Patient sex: M
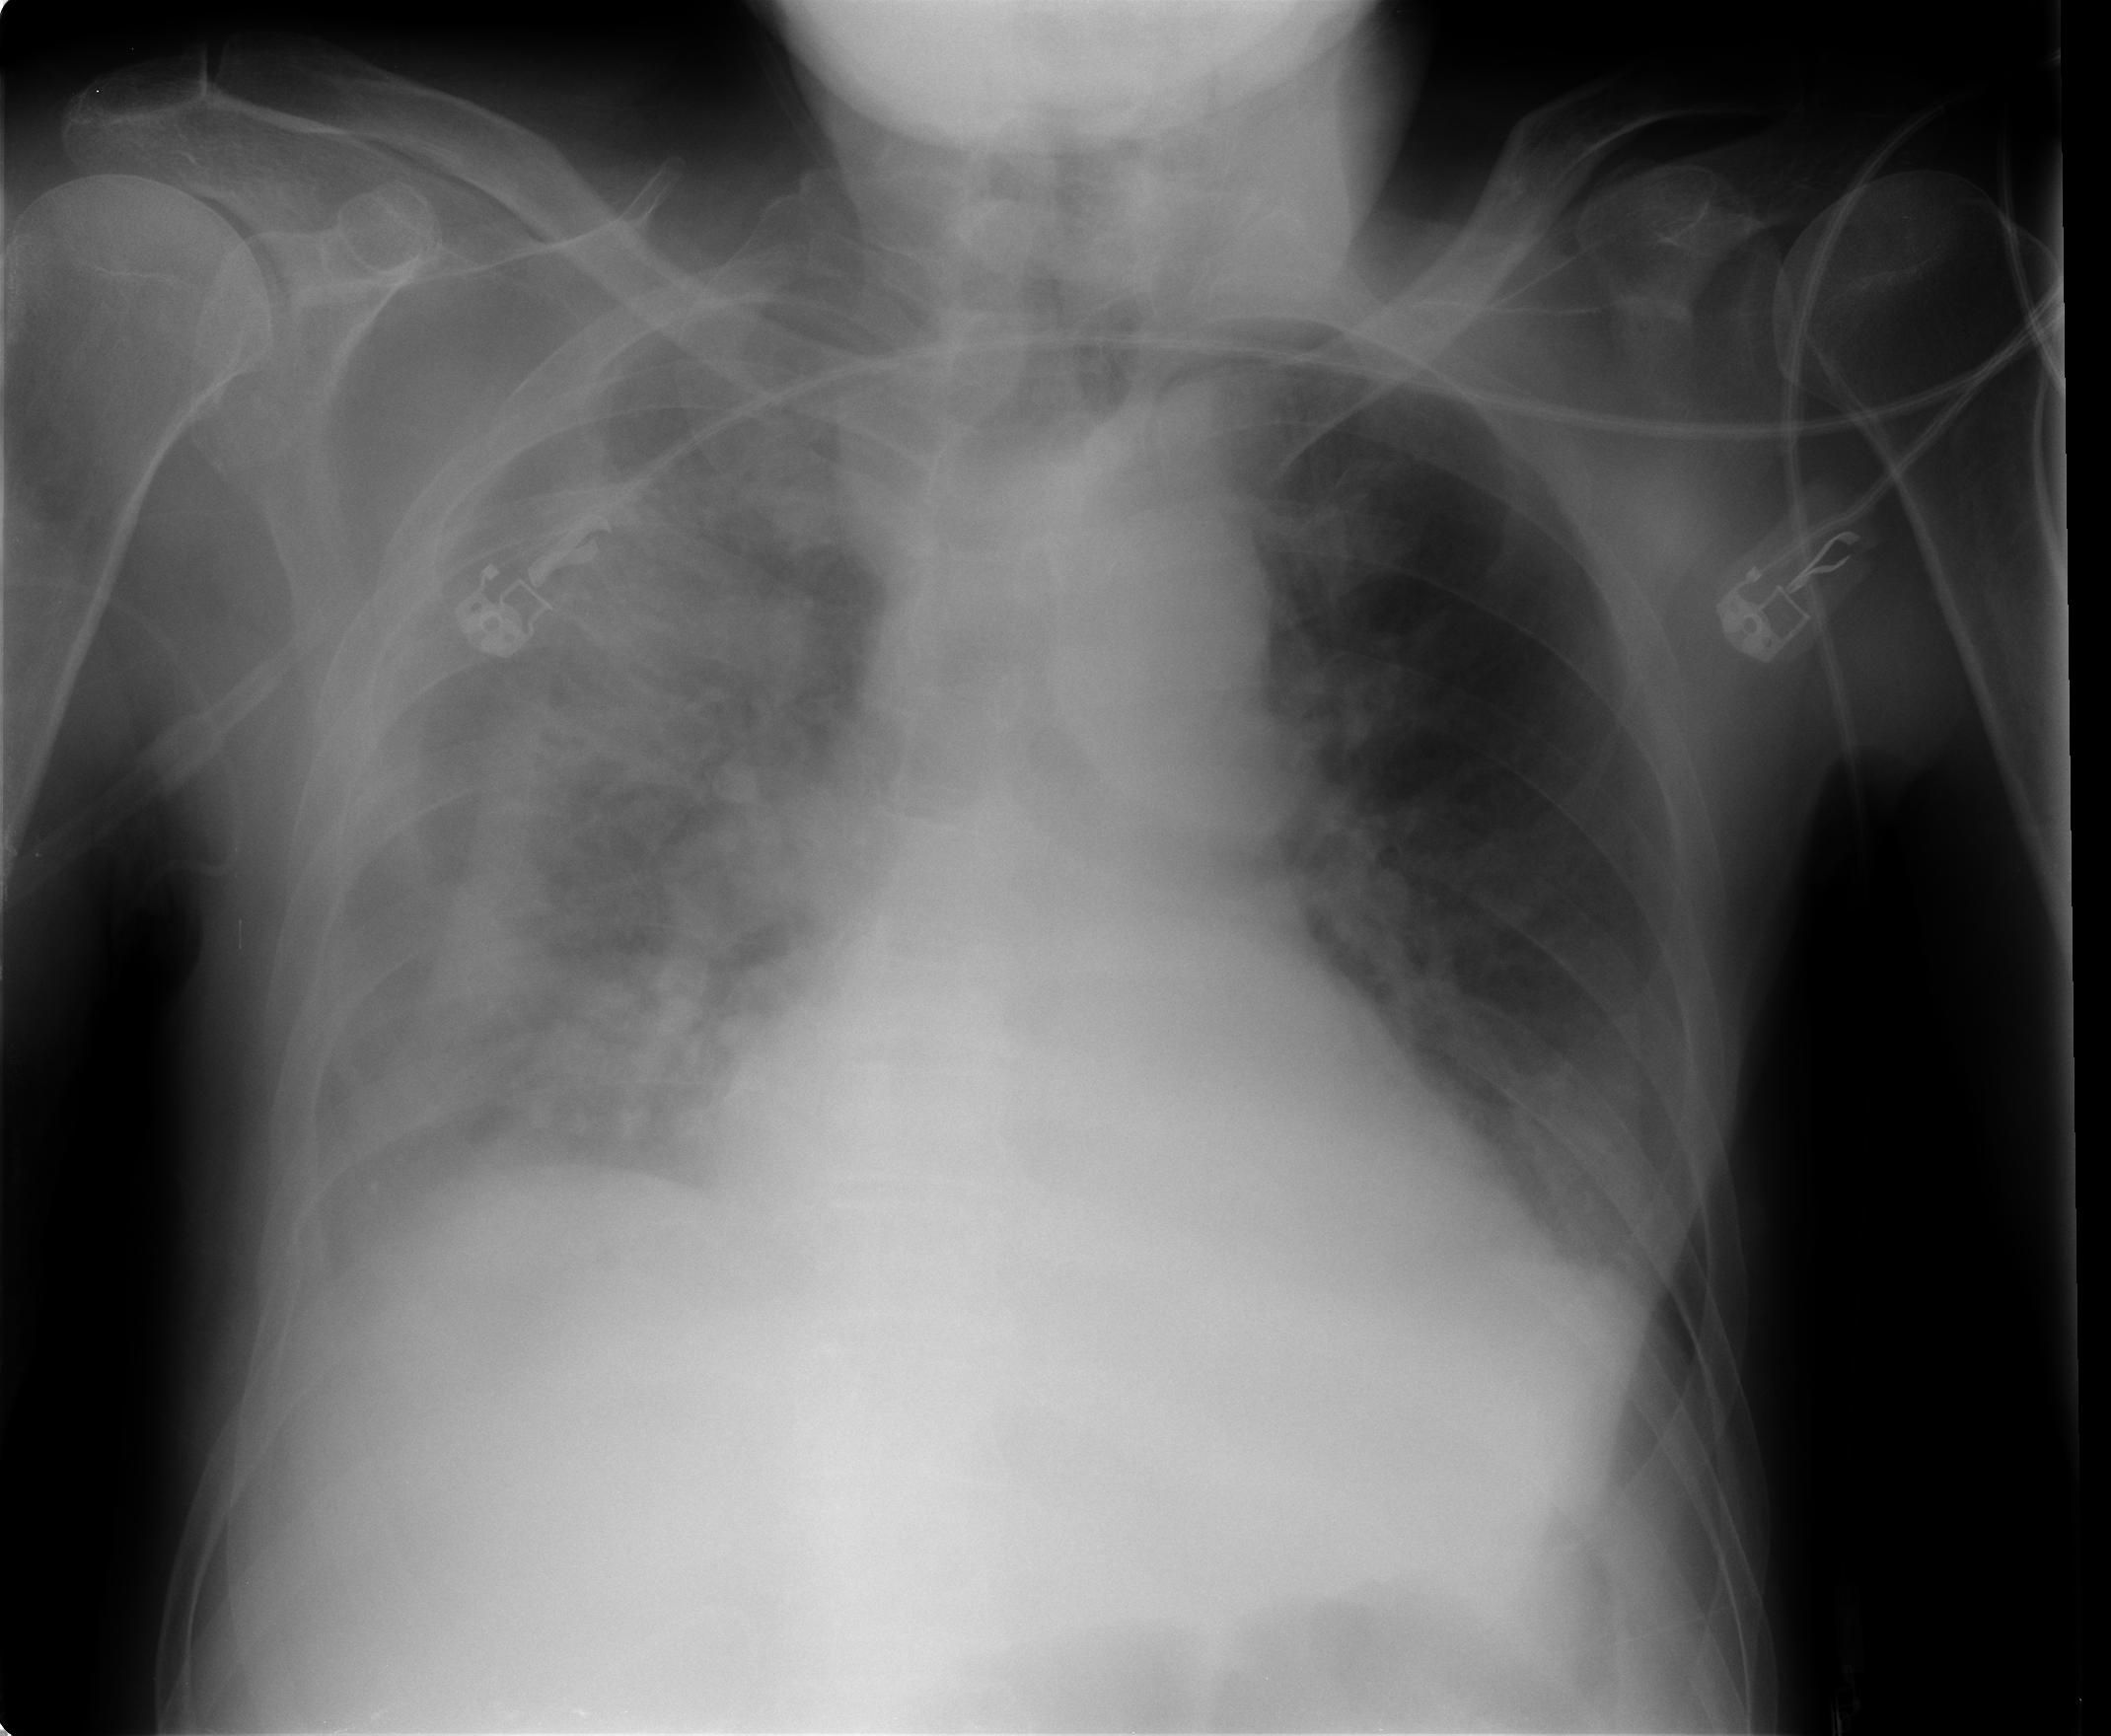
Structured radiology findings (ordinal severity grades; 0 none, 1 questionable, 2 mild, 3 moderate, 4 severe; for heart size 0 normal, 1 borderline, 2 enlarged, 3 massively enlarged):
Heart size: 2
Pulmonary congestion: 2
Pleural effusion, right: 1
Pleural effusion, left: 1
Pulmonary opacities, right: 4
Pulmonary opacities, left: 2
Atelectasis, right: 3
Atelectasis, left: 2